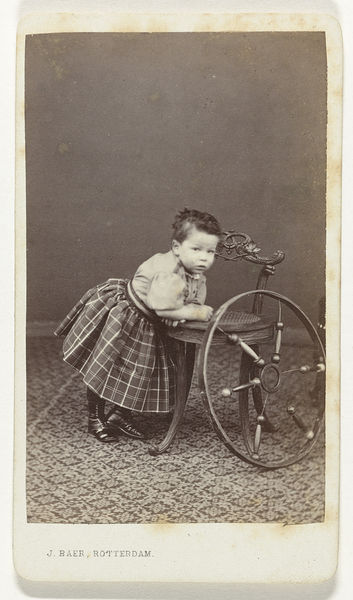
Titel: Portret van een klein kind
Künstler: J. Baer
Standort: Amsterdam
Institution: Rijksmuseum
Schlagwörter: weiß, mädchen, frisur, grau, kariert, kleid, schwarz, stuhl, tisch, blick, muster, rock, teppich, alt, wand, porträt, boden, haare, kind, füße, schuhe, backen, klein, baby, speichen, hocker, rad, foto, fotografie, photographie, fussboden, geflecht, schwarz-weiß, fliesen, stiefel, mosaik, schuh, photo, biedermeier, teppisch, fotographie, art nouveau, spindel, spinnrad, schreck, rotterdam, blus, baer, scuhe, mosak, art nouceau